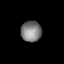
Tissue: lung
Cell type: Endothelial cells
Senescence score: 0.5869
Nuclear area (px): 414
Mean DAPI intensity: 126.621